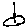
Label: line